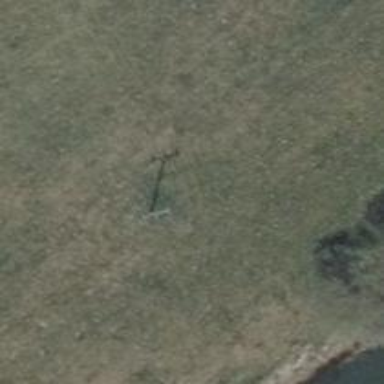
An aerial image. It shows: Minor power line.